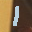
Label: 1